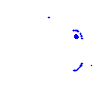
Particle: pion